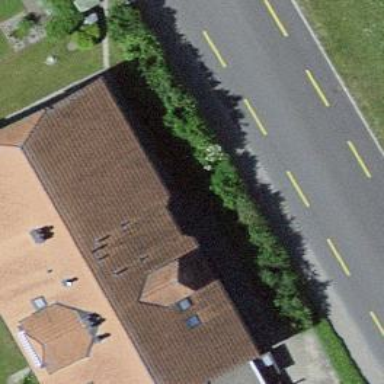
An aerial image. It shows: Residential building with half-hipped roof shape.